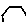
Label: hexagon